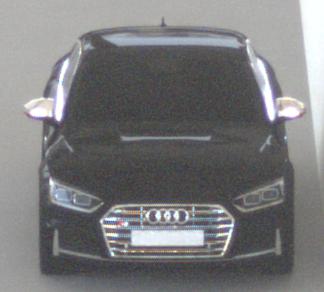
Make: Audi
Model: S5 Sportback
Detailed model: 8T Facelift
Model produced from: 2011
Model produced until: 2016
Doors: 5
Color: black
Road condition: dry road
Daytime: morning or afternoon
Contrast: low contrast